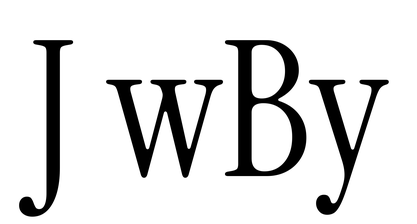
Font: InstrumentSerif-Regular